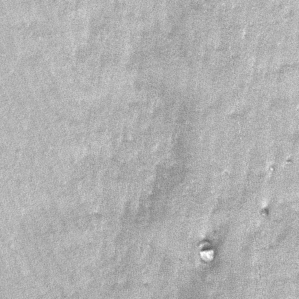
Label: frost